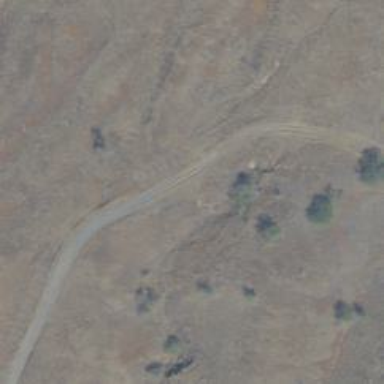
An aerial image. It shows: Well-maintained track road with grade 1 tracktype.